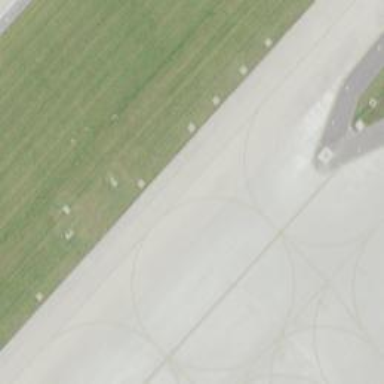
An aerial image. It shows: View of taxiway at the airport.